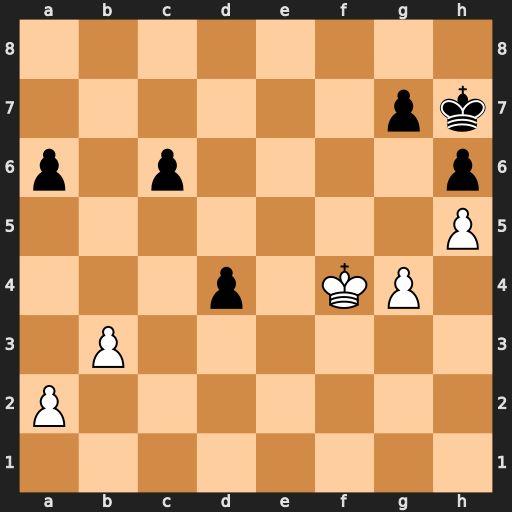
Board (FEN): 8/6pk/p1p4p/7P/3p1KP1/1P6/P7/8
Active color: w
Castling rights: -
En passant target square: -
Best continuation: b4 d3 Ke3 d2 Kxd2